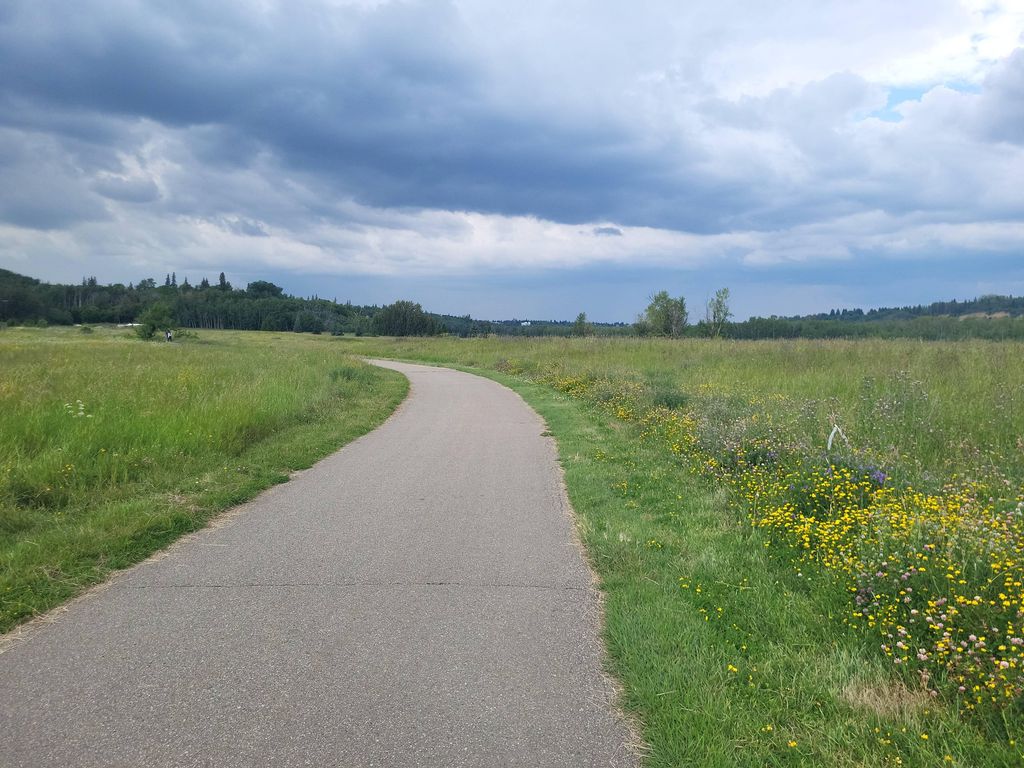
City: edmonton